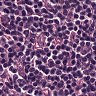
Metastatic tissue present: no